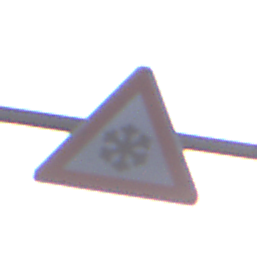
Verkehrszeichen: SchneeOderEisglaette
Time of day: MorningAfternoon
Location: Outdoor (Nature)
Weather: PartlyCloudy
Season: NotSpecified
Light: Natural